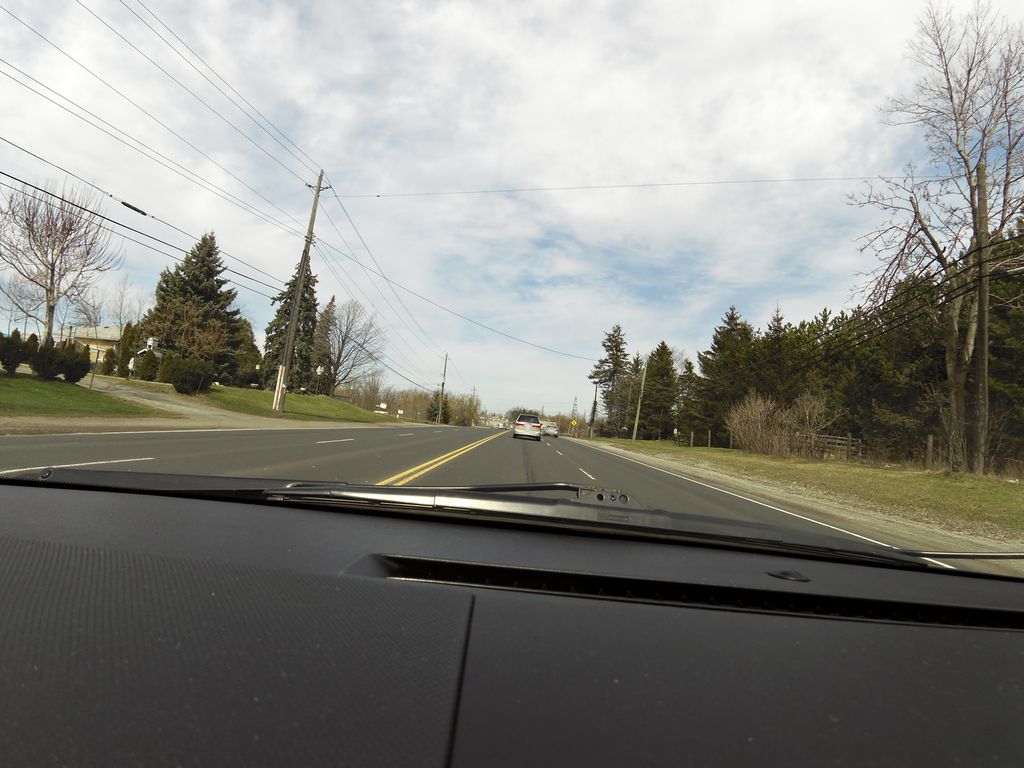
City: hamilton